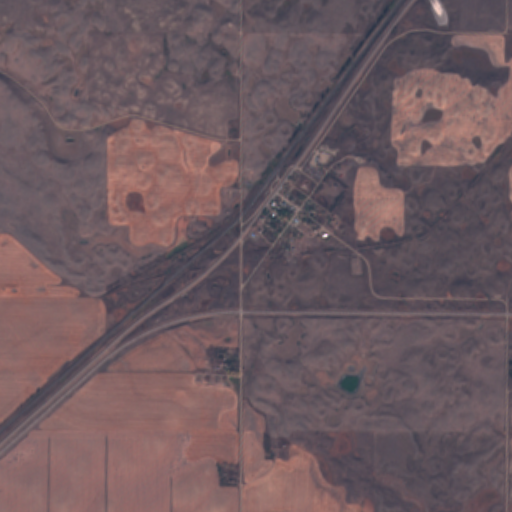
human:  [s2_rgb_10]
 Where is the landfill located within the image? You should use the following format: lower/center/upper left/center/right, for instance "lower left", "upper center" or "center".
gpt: The landfill is located in the upper right of the image.
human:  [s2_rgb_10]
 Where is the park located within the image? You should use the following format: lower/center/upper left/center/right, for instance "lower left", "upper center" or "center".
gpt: The park is located in the center right of the image.
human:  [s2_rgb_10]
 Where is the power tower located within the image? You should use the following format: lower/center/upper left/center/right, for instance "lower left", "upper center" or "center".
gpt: There is no power tower in the image.